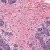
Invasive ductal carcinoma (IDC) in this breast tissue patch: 0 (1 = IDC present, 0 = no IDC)